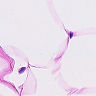
Metastatic tissue present: no